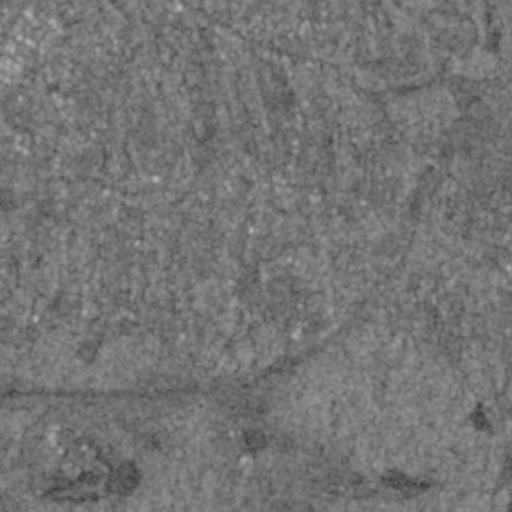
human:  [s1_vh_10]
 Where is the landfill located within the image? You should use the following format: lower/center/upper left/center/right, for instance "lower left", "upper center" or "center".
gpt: The landfill is located in the lower right of the image.
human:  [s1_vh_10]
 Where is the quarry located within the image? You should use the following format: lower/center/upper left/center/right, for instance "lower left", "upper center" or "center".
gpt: The quarry is located in the lower left of the image.
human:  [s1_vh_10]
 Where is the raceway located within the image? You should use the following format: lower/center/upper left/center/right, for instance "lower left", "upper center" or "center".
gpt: The raceway is located in the lower left of the image.
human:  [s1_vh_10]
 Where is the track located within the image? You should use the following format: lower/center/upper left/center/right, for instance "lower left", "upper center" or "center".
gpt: The track is located in the upper center of the image.
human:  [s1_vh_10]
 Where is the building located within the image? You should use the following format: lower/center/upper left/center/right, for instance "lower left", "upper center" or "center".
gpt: There is no building in the image.

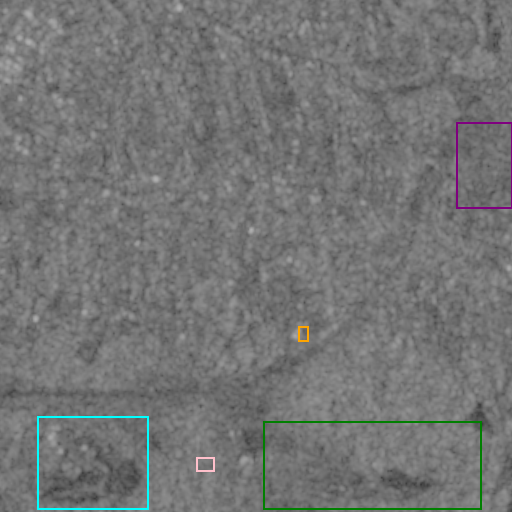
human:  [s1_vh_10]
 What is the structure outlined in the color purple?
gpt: The structure outlined in purple is a crop field.
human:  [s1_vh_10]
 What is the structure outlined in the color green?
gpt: The structure outlined in green is a landfill.
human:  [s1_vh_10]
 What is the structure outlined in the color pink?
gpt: The structure outlined in pink is a park.
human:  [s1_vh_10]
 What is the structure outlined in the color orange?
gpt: The structure outlined in orange is a parking lot.
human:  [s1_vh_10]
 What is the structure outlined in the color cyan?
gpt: The structure outlined in cyan is a quarry.
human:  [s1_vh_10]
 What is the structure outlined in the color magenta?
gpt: There is no magenta outline.